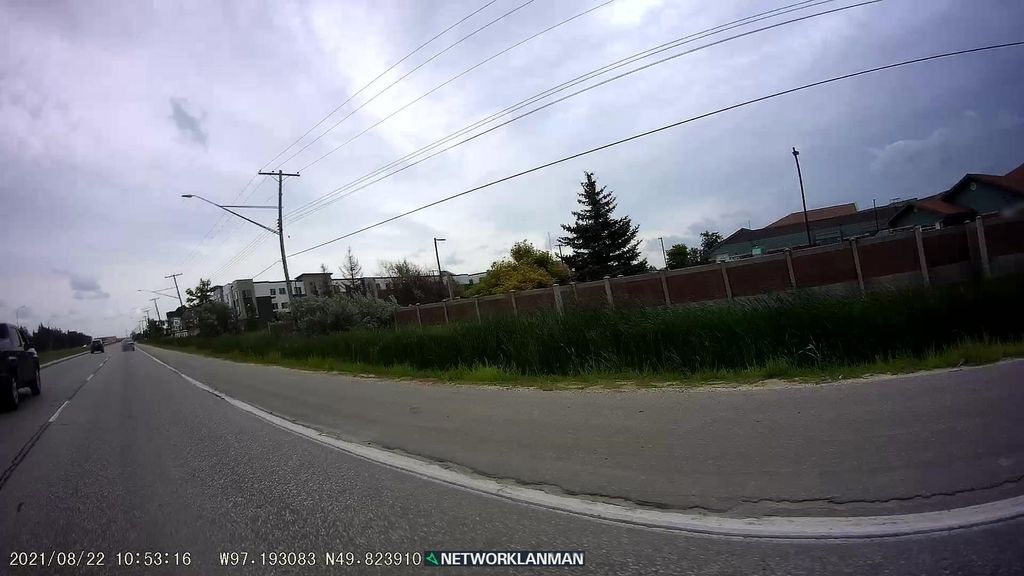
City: winnipeg